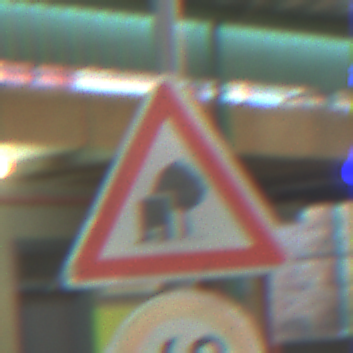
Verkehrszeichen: UnzureichendesLichtraumprofil
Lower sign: Geschwindigkeit60
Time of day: MorningAfternoon
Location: Roofed (Special)
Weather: NotSpecified
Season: NotSpecified
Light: Artificial